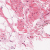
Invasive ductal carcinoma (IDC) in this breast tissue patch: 0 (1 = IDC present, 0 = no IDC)